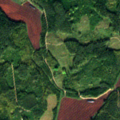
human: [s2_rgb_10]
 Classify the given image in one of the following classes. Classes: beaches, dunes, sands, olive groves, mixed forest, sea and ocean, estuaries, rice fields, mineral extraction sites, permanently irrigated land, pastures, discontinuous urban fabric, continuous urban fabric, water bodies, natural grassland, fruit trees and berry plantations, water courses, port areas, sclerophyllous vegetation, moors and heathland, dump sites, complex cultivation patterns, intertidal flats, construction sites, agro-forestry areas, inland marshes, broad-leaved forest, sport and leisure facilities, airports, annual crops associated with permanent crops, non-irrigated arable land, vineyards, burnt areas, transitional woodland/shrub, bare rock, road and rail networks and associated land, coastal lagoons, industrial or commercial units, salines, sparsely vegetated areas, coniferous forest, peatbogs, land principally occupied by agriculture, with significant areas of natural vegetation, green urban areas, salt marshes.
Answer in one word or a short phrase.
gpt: coniferous forest, transitional woodland/shrub, peatbogs